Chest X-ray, PA view. Patient: 61 years old, sex M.
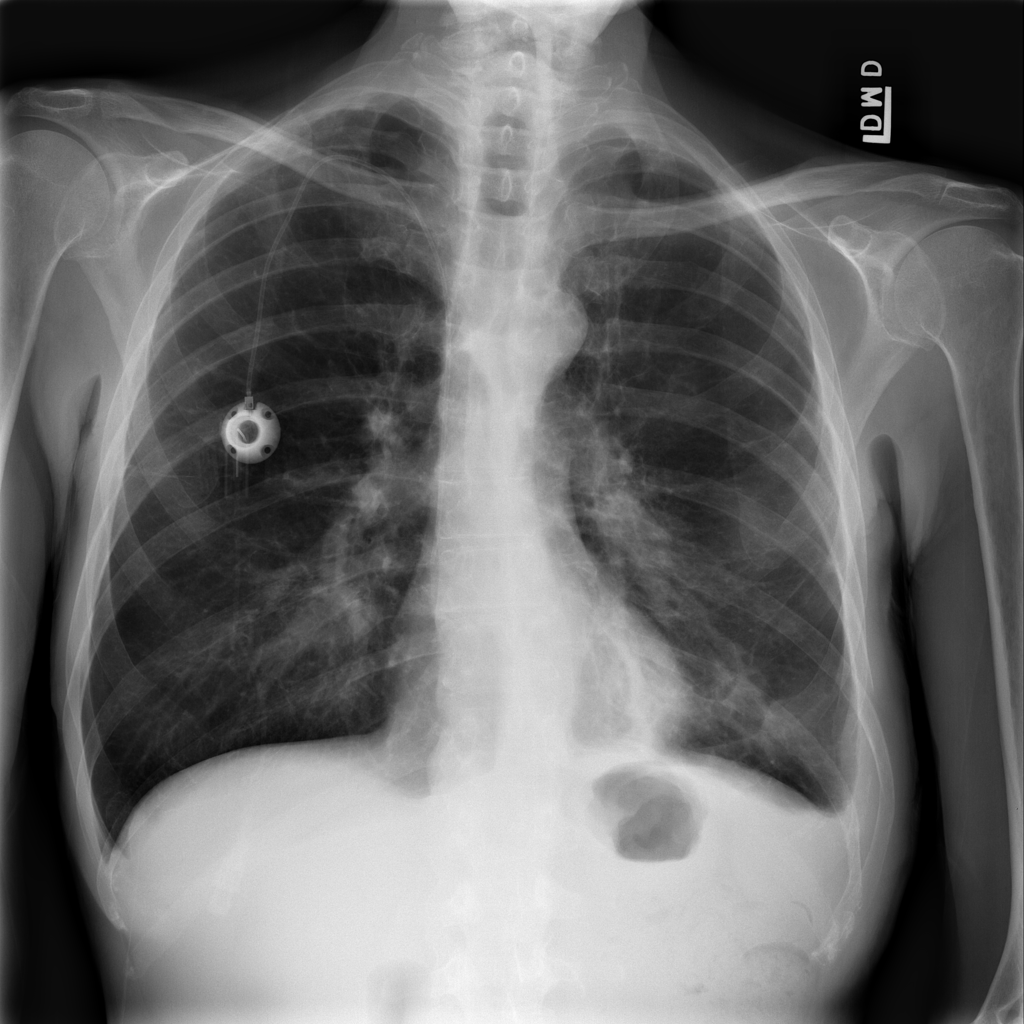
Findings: Consolidation, Effusion, Infiltration